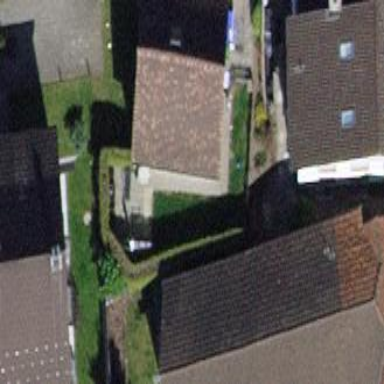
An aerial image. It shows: Building with tiled roof.